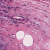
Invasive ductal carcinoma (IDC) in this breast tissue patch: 1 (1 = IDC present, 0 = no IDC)